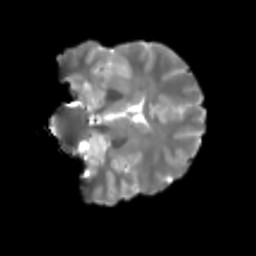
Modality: T2w
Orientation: coronal
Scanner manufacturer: siemens
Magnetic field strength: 3 T
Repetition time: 4 s
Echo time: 0.0594 s